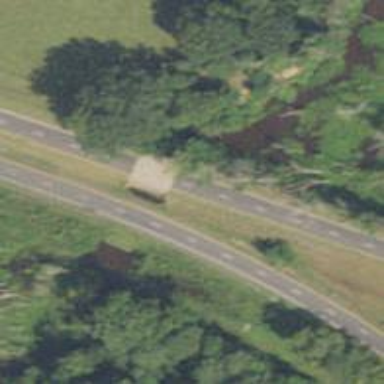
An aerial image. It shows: Primary highway expressway with bridge.